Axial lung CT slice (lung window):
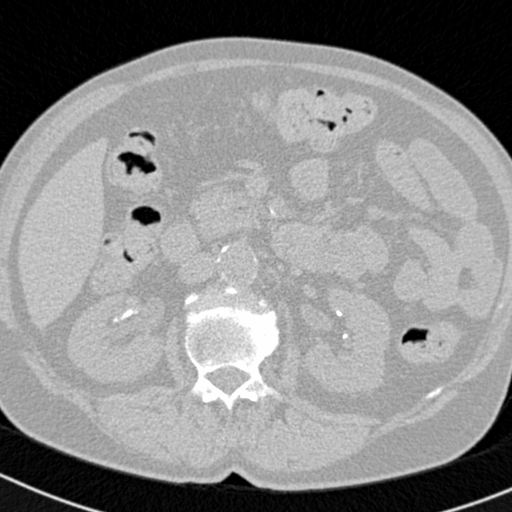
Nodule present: no